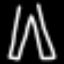
Label: pants